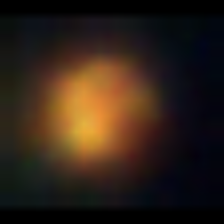
Taxon: NanoPlankton
Group: Other